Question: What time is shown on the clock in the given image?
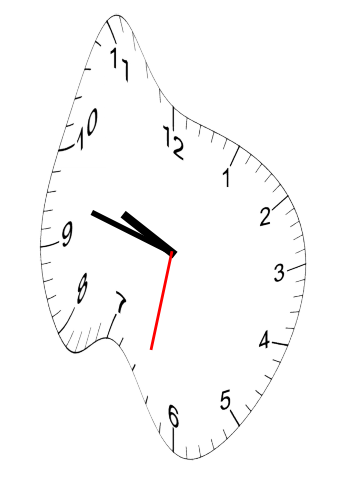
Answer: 09:47:32